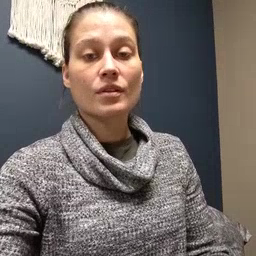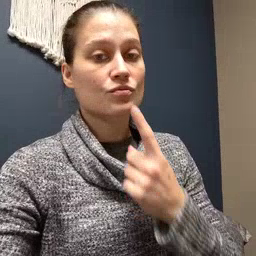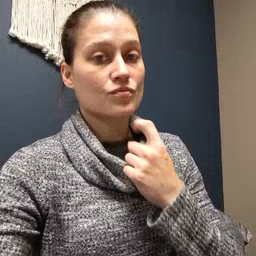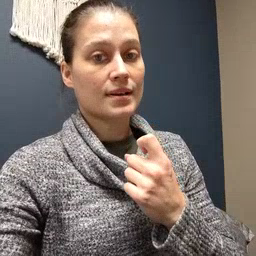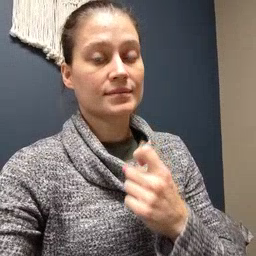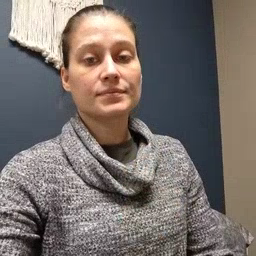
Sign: red